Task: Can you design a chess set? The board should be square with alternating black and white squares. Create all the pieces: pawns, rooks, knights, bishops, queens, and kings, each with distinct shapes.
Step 383:
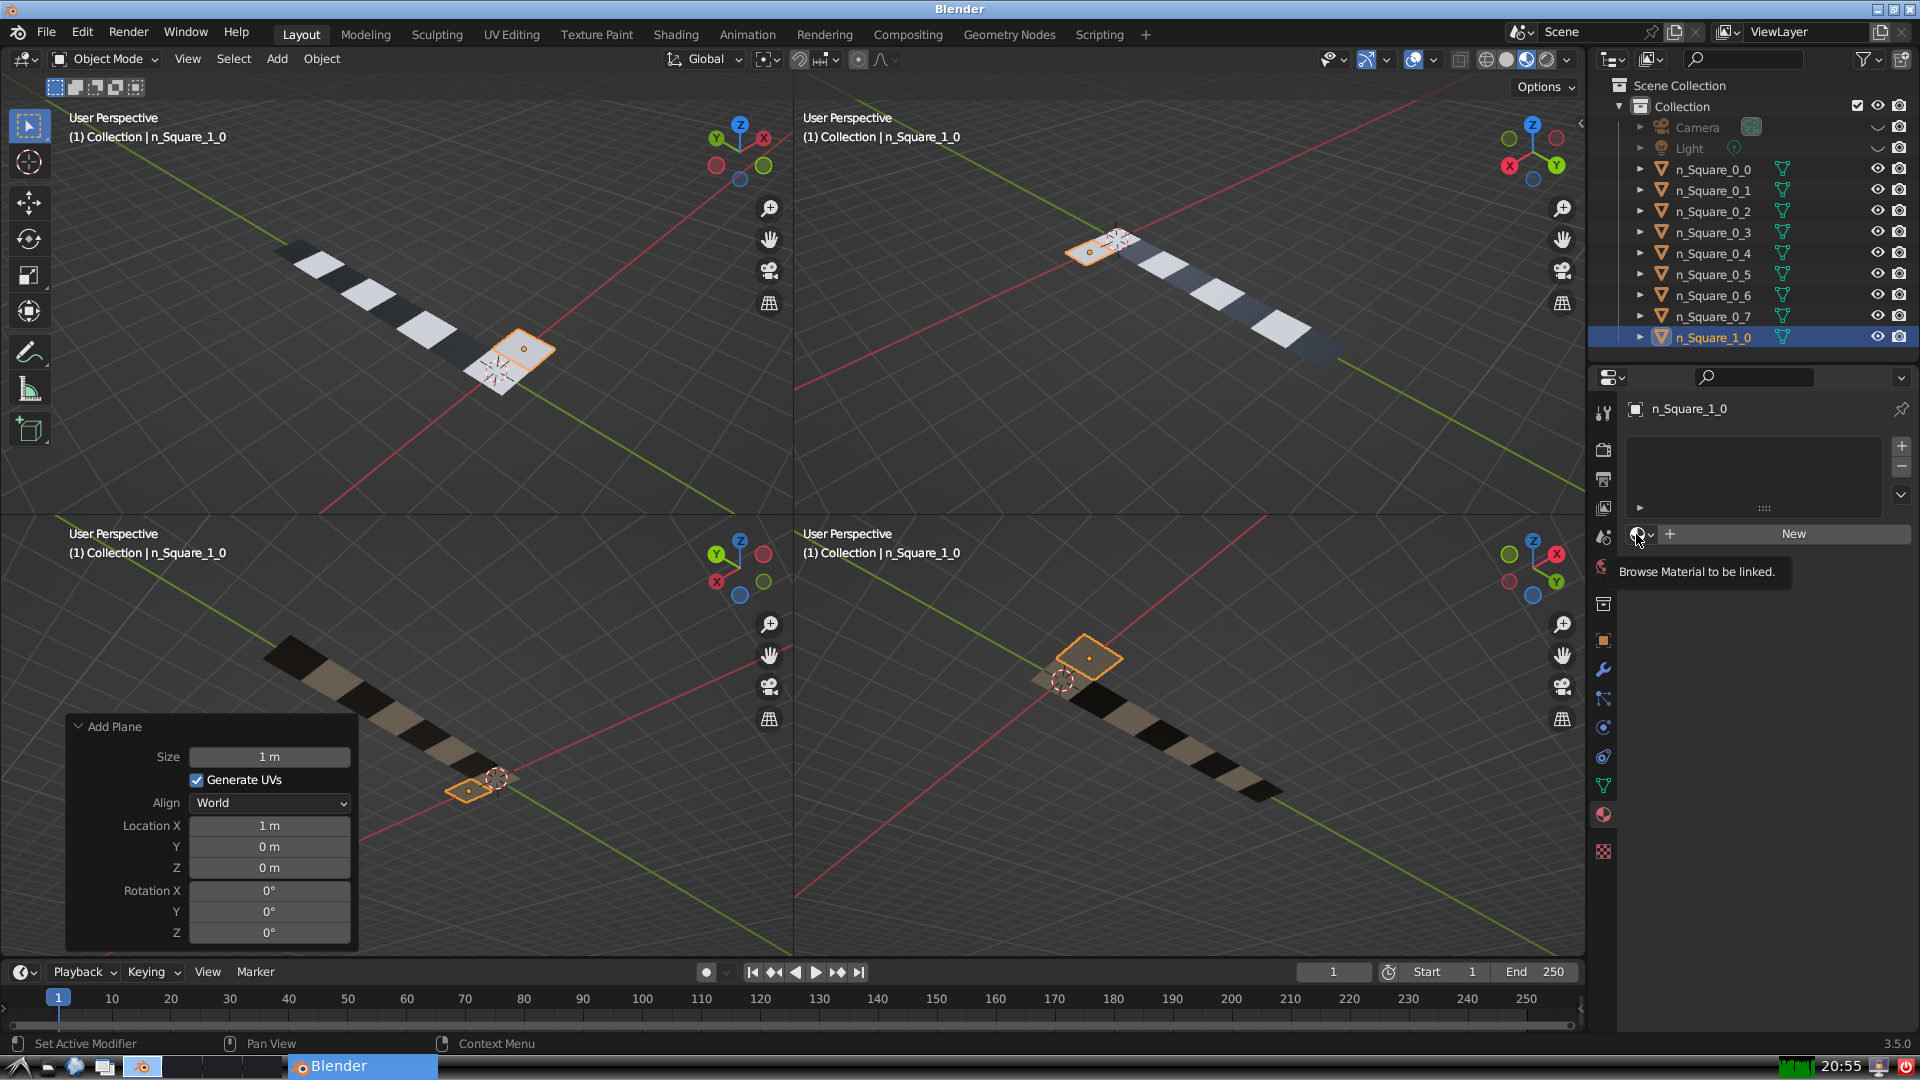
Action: click: no